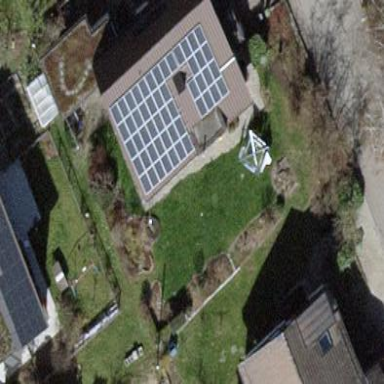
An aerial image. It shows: Small solar photovoltaic panel used as generator to produce electricity.